Question: I'm new to CompoundJS and I'm not too sure if this is the correct behaviour.
I'm starting the server on PROD mode with the following code:
'NODE_ENV=production compound server 8081'
Then I hit:
'http://localhost:8081/categories/'
I was excepting to see some being retrieved from the server.
Instead, it renders a page like this:

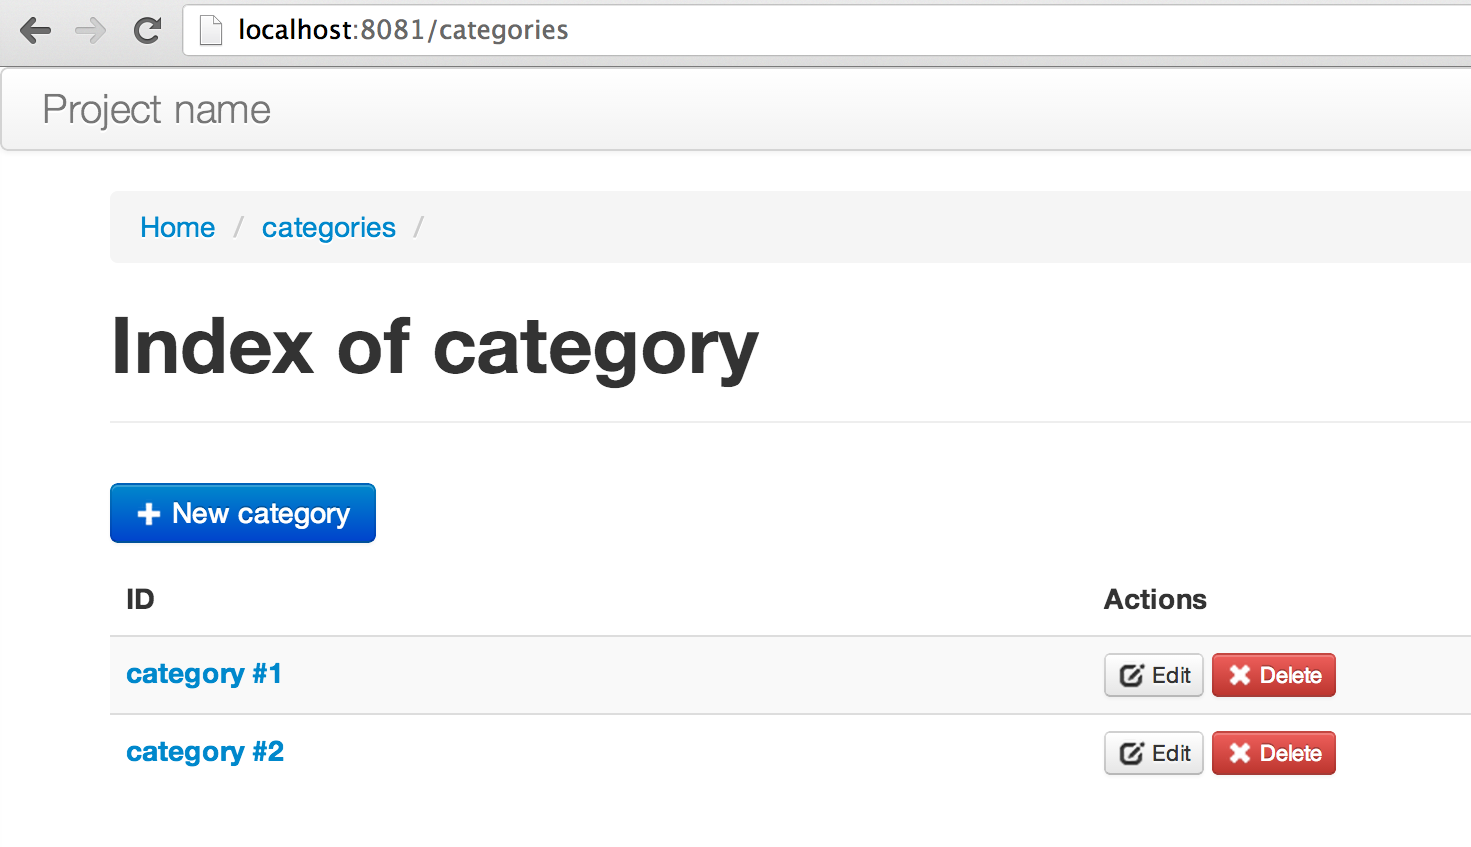
Answer: As @Pablo mentioned in the comments, just use '.json' in the call to your controller.
As in the following:
'''
GET http://localhost:3000/categories.json
'''
It is expected that your controller will handle both, as is the case in generated controllers.
A specific example: '[approot]/app/controllers/category_controller.js'
In JavaScript:
'''
action(function index() {
this.title = 'Categories index';
Category.all(function (err, categories) {
respondTo(function (format) {
// Use format.json and the send method to return JSON data when
// .json is specified at the end of the controller
format.json(function () {
send({code: 200, data: categories});
});
format.html(function () {
render({
categories: categories
});
});
});
});
});
'''
In CoffeeScript:
'''
action index = ->
@title = "Categories index"
Category.all (err, categories) ->
respondTo (format) ->
# Use format.json and the send method to return JSON data when
# .json is specified at the end of the controller
format.json ->
send
code: 200
data: categories
format.html ->
render categories: categories
'''